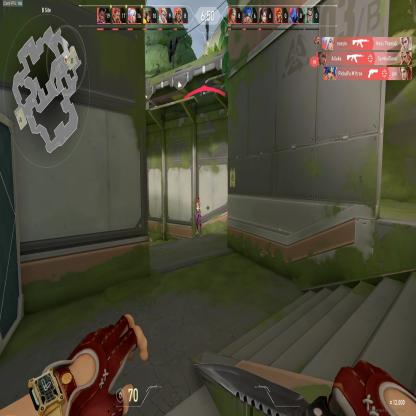
Label: enemy